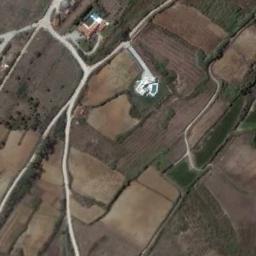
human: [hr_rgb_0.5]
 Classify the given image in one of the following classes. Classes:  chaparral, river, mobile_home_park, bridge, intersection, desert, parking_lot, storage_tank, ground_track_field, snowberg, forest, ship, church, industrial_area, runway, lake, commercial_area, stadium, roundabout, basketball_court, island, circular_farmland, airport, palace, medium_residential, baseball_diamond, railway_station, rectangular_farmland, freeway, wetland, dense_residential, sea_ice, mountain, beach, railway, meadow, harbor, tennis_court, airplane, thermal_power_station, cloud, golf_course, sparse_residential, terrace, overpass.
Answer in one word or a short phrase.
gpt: terrace